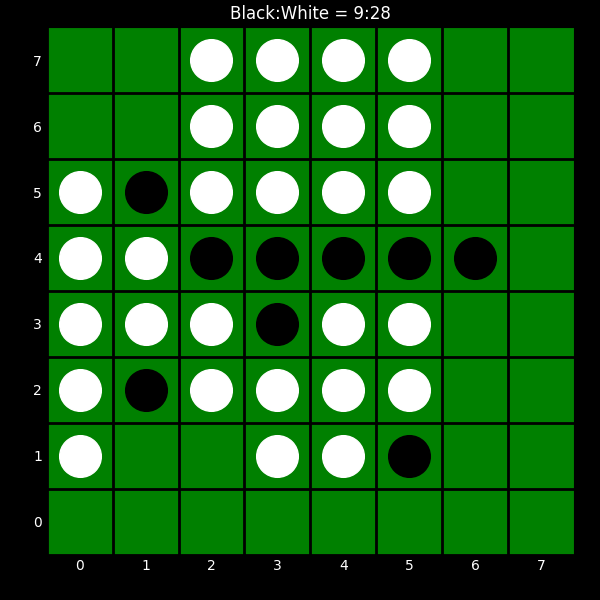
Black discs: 9
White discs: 28